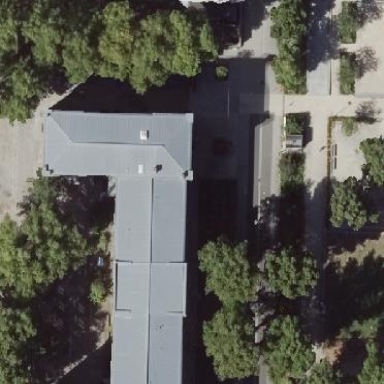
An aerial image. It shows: School building with hipped roof.